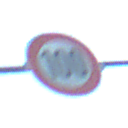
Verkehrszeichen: Geschwindigkeit100
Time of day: MorningAfternoon
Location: Outdoor (Nature)
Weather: Clear
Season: NotSpecified
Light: Natural